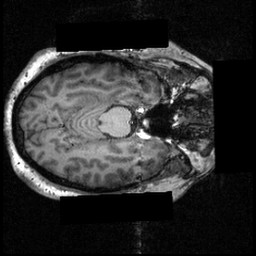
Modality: T1w
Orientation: axial
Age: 28
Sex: male
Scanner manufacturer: siemens
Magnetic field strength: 3.951 T
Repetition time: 1.5 s
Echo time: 0.00335 s